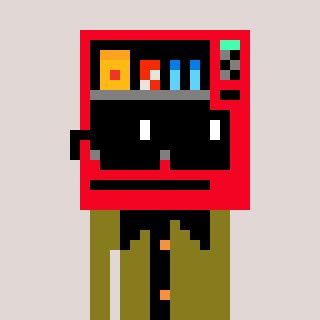
a pixel art character with square black sunglasses, a vending machine-shaped head and a gunk-colored body on a warm background